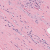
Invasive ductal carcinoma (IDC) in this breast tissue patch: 1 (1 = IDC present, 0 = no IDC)